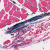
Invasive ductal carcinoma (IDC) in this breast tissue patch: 0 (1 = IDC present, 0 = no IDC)